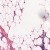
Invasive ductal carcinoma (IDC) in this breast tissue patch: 0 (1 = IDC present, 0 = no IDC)